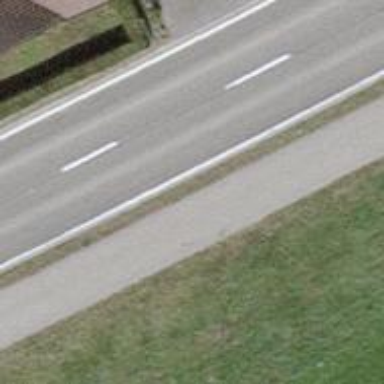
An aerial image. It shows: Asphalt cycleway.